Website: macys
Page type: payment
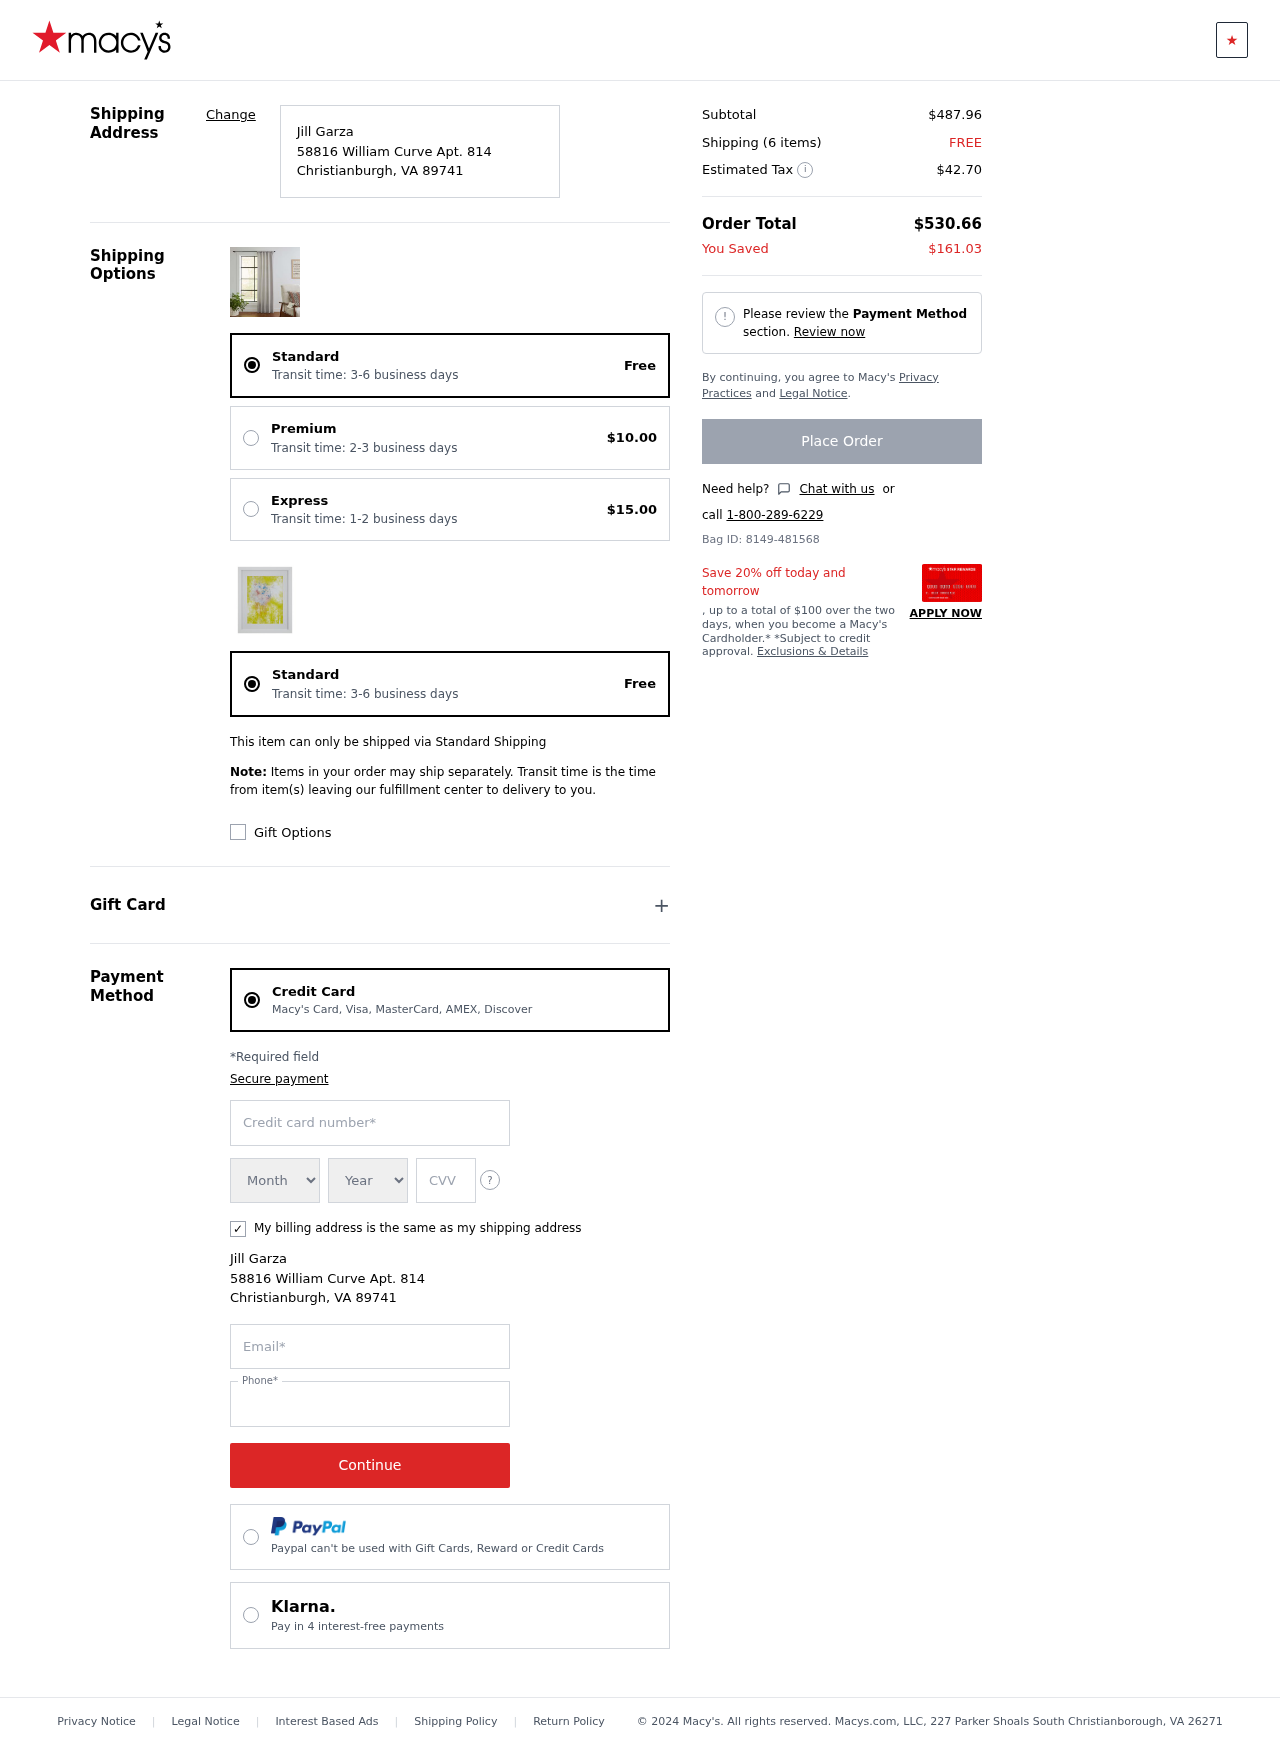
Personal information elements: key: PII_CARD_CVV
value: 036
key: PII_CARD_EXPIRY_MONTH
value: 07
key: PII_CARD_EXPIRY_YEAR
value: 26
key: PII_CARD_NUMBER
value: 4908 9266 7225 8085
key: PII_CITY
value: Christianburgh
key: PII_EMAIL
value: jill_garza@gmail.com
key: PII_FULLNAME
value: Jill Garza
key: PII_PHONE
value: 2117843333
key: PII_POSTCODE
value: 89741
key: PII_STATE_ABBR
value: VA
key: PII_STREET
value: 58816 William Curve Apt. 814
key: PII_FULLNAME2
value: Jill Garza
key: PII_STREET2
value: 58816 William Curve Apt. 814
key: PII_CITY2
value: Christianburgh
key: PII_STATE_ABBR2
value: VA
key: PII_POSTCODE2
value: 89741
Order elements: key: ORDER_DELIVERY_DATE
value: Transit time: 3-6 business days
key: ORDER_SHIPPING_STANDARD
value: Free
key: ORDER_SHIPPING_PREMIUM
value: $10.00
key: ORDER_SHIPPING_EXPRESS
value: $15.00
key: ORDER_DELIVERY_DATE2
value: Transit time: 3-6 business days
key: ORDER_SHIPPING_STANDARD2
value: Free
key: ORDER_SUBTOTAL
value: $487.96
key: ORDER_NUM_ITEMS
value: Shipping (6 items)
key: ORDER_SHIPPING_COST
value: FREE
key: ORDER_TAX
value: $42.70
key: ORDER_TOTAL
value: $530.66
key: ORDER_SAVINGS
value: $161.03
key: ORDER_ID
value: Bag ID: 8149-481568